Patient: sex M, age 70
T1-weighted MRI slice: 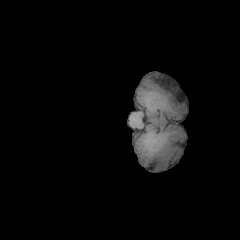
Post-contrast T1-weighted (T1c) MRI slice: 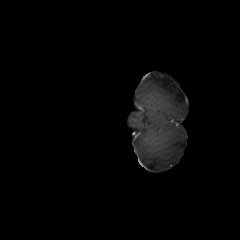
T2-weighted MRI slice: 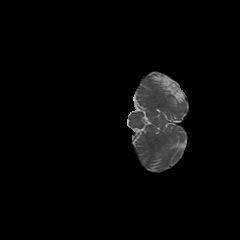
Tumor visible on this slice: no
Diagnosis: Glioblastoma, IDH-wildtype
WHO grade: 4